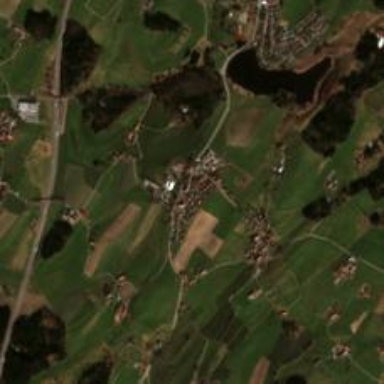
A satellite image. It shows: Village.